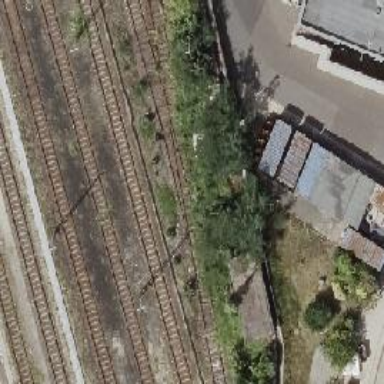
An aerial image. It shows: Railway switch.